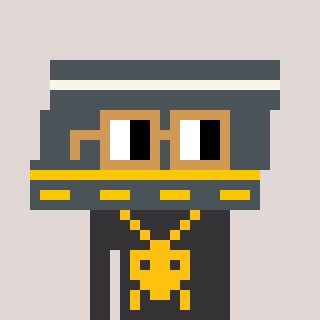
a pixel art character with square brown glasses, a road-shaped head and a grayscale-colored body on a warm background